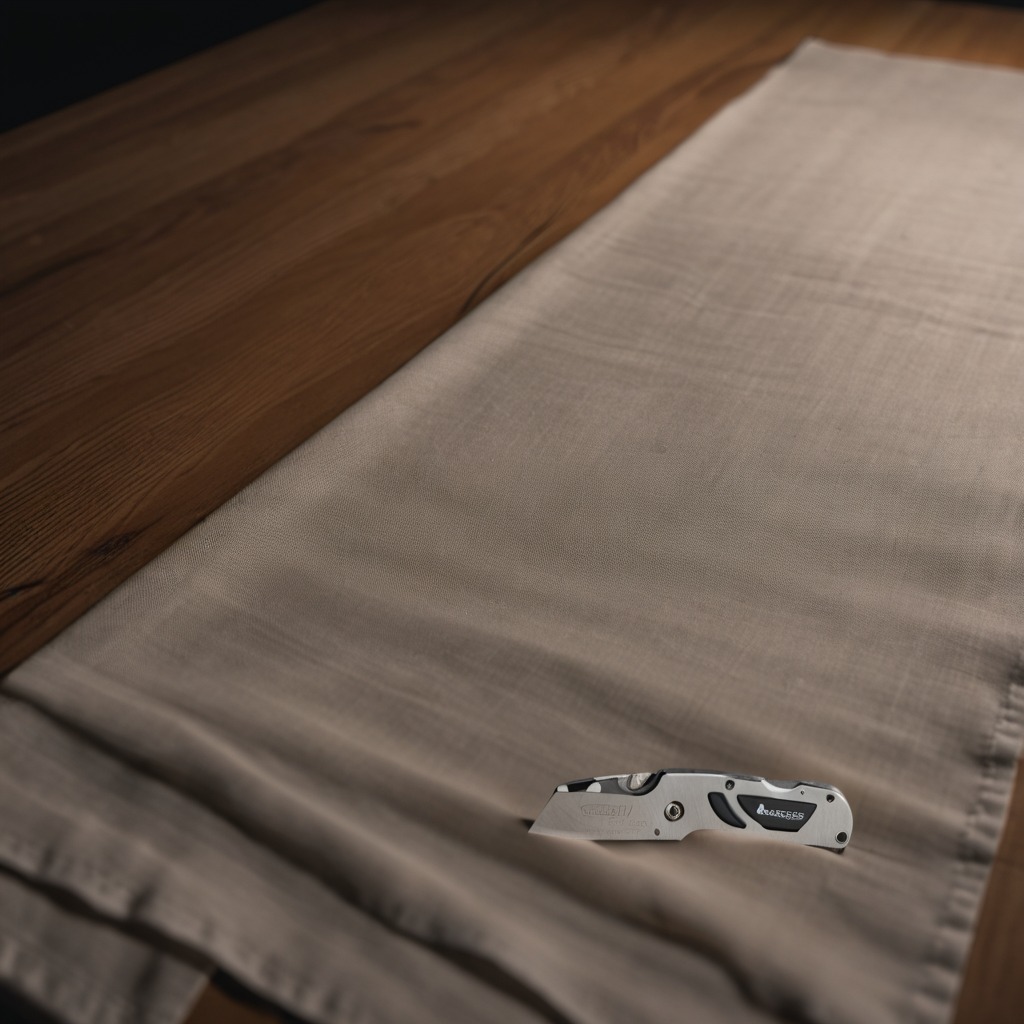
A utility knife lies on the wooden table.